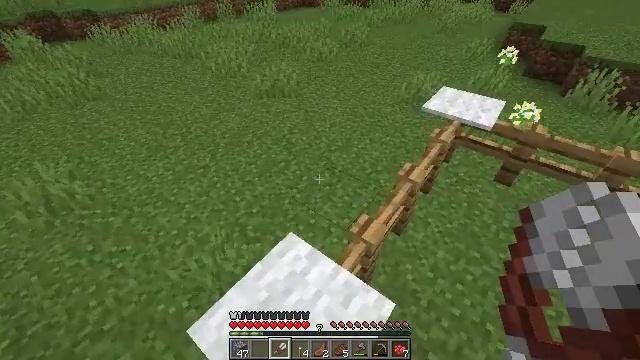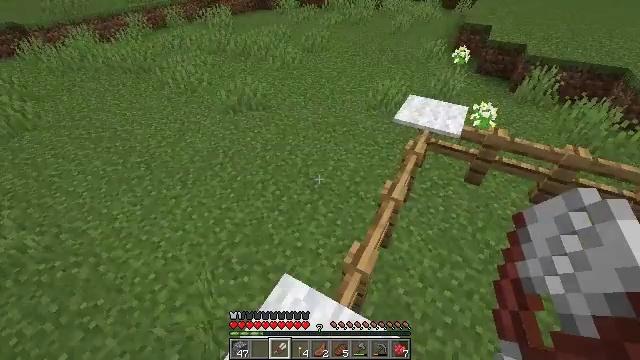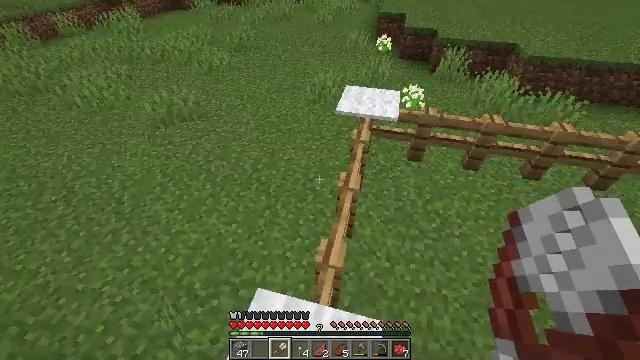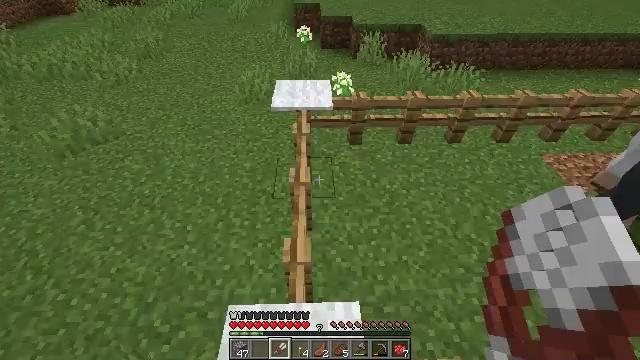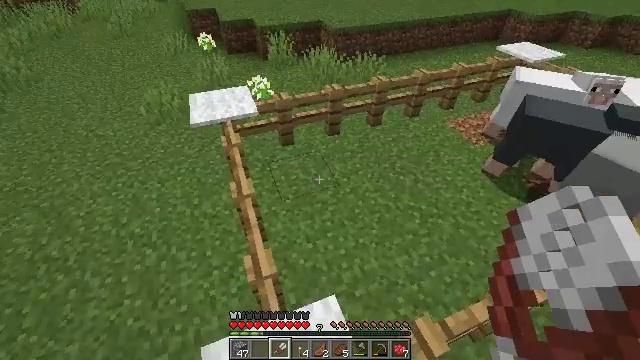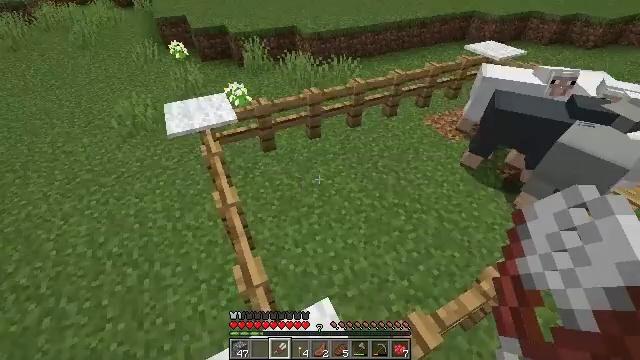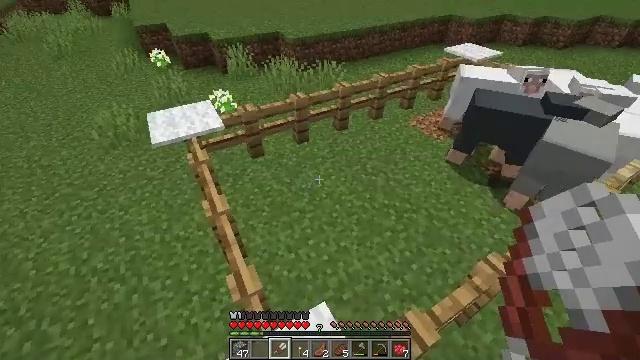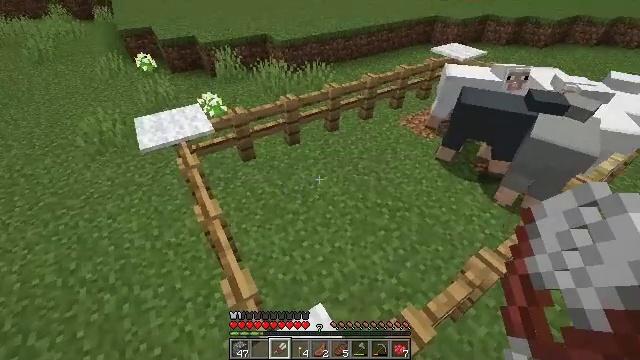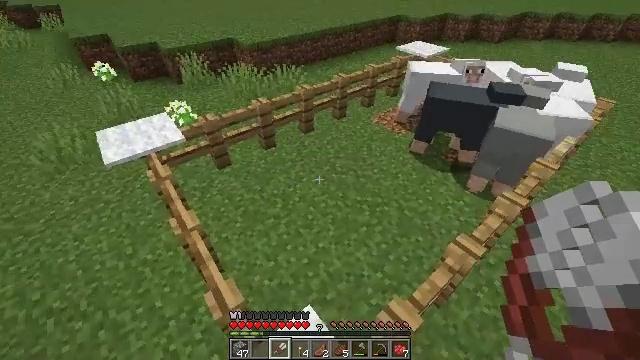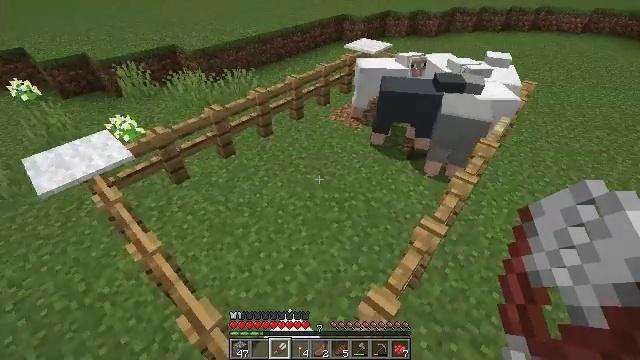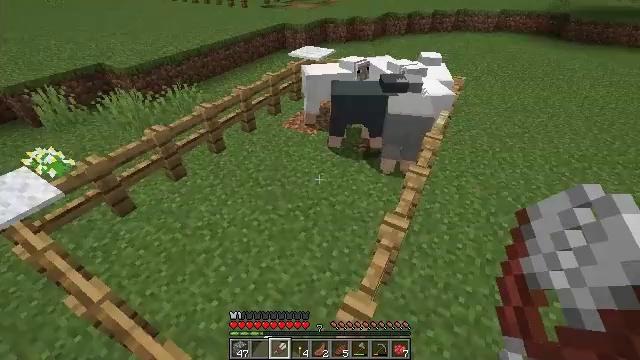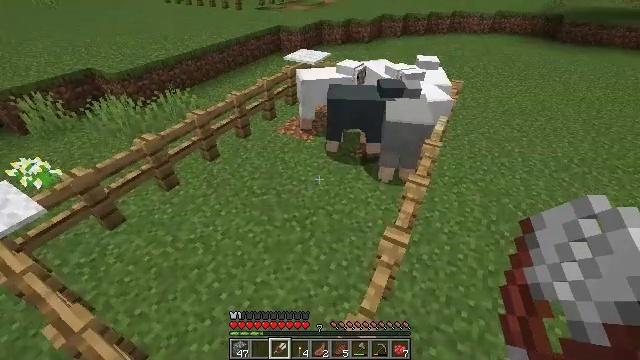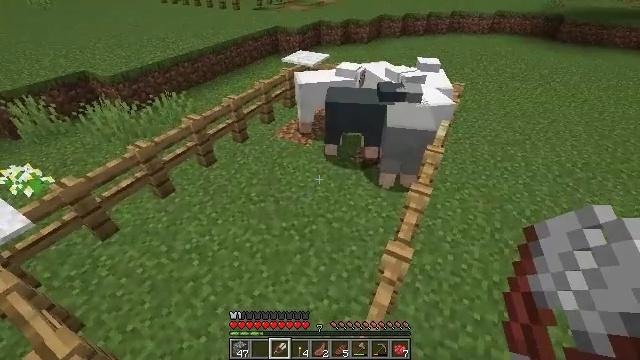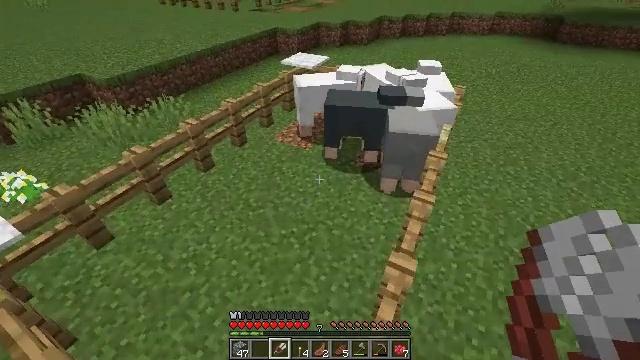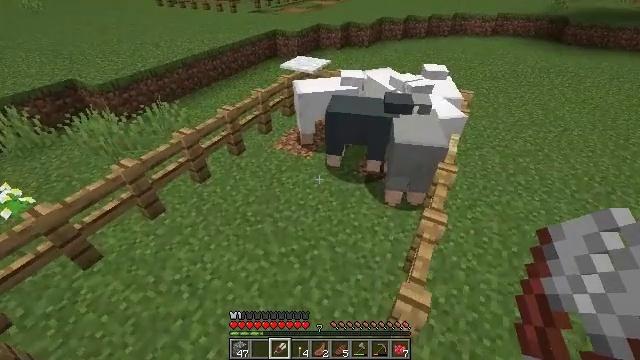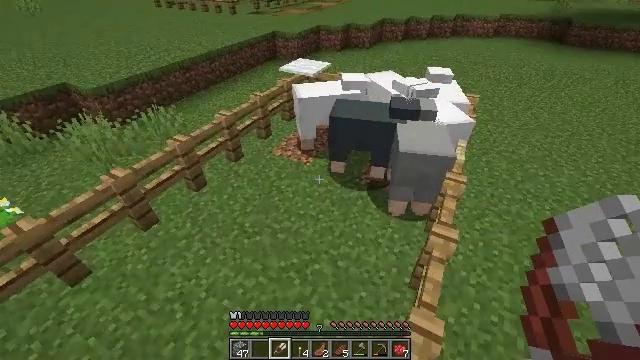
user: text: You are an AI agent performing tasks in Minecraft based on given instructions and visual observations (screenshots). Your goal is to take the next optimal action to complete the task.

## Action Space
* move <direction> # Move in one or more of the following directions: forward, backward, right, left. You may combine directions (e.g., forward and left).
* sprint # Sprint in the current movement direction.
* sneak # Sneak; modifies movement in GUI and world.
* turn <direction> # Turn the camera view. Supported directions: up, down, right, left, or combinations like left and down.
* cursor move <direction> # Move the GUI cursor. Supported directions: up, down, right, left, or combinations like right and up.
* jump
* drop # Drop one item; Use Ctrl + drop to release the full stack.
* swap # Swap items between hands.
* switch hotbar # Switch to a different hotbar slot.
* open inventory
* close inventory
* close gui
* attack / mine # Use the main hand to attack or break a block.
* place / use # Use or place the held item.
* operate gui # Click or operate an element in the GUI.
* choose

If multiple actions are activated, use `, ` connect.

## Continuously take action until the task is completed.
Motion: motion action
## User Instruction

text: To get an iron door, use the crafting table and iron ingots.
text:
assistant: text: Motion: move forward, turn right
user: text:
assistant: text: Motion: turn right
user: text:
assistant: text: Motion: turn right and down
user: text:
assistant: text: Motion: turn right
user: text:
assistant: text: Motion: turn right
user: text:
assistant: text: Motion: turn right
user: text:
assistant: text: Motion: turn right
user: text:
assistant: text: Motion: turn right
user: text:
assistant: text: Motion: turn right
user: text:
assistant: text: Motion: move forward, turn right and up
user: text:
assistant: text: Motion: move forward
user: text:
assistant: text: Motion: move forward
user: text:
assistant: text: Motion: move forward
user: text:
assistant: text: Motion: move forward
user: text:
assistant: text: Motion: move forward
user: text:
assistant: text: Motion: move forward
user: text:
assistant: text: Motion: move forward
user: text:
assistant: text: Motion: move forward, turn right
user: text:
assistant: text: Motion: move forward, turn right
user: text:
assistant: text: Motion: turn right
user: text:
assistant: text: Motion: turn right
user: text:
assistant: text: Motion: turn right and up
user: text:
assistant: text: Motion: turn right
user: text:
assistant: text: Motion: turn right and up
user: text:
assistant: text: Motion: no_op
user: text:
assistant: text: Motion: no_op
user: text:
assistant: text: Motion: turn right and up
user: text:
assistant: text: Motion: turn right
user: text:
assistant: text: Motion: turn right and up
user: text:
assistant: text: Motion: turn right and up